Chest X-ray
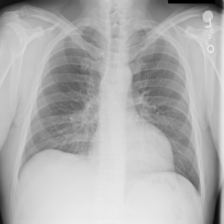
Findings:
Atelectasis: negative
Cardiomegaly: negative
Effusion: negative
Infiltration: negative
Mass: negative
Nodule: negative
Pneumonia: negative
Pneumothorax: negative
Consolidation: negative
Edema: negative
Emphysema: negative
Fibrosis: negative
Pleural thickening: negative
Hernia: negative